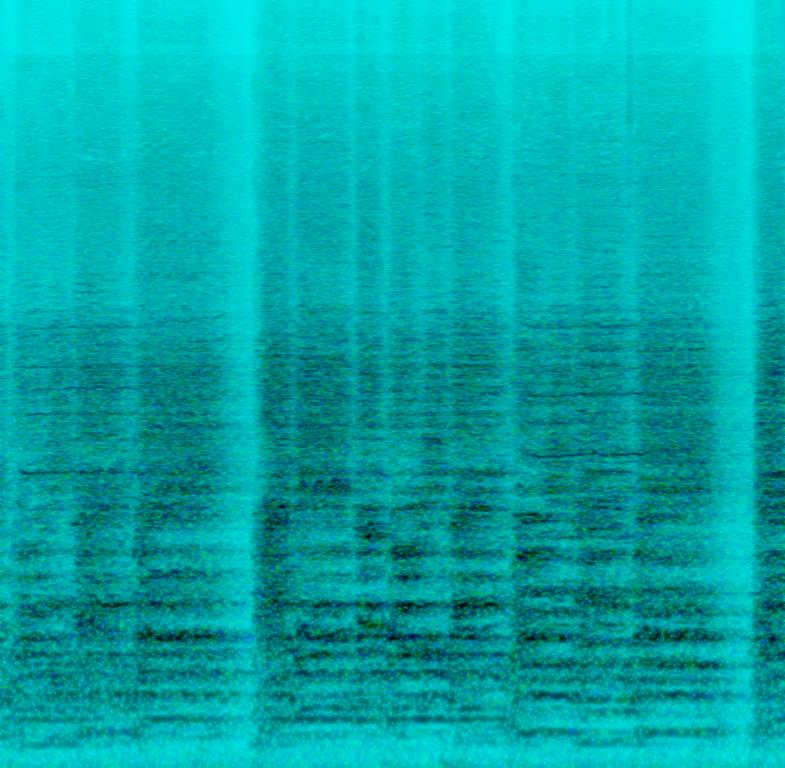
This is a congregational singing performance performed at a Christian church. Male and female voices from all age groups are singing together in this piece. The atmosphere is religious. This piece could be used in the soundtrack of a gospel movie.